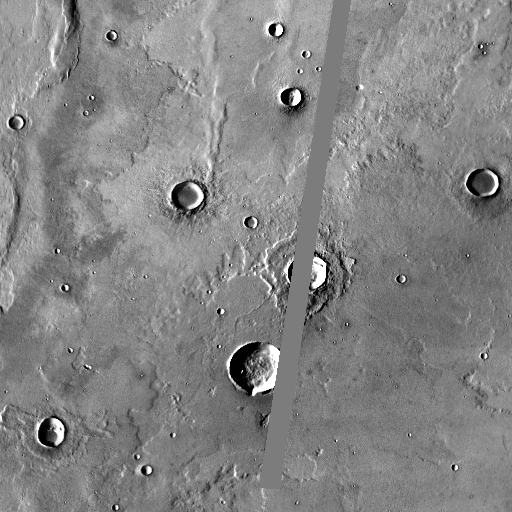
Crater classes present: Background, Other, Layered, Secondary